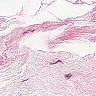
Metastatic tissue present: no